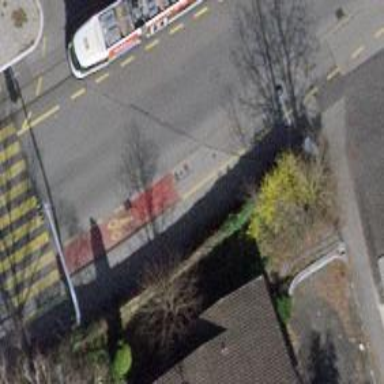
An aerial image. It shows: Road with traffic signals.